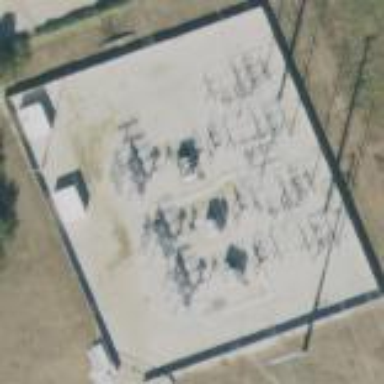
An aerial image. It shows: Outdoor power substation with surrounding wall. The substation operates at the distribution level.